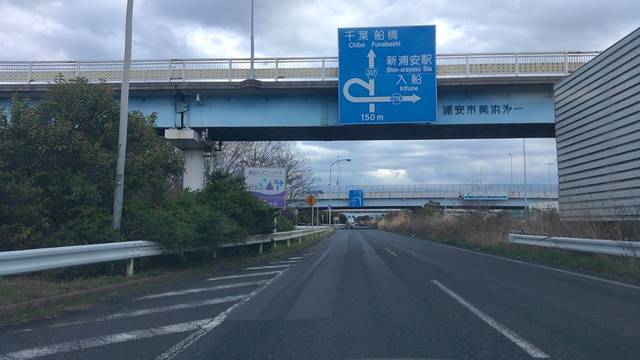
Region: Japan
Coordinates: 35.655, 139.908